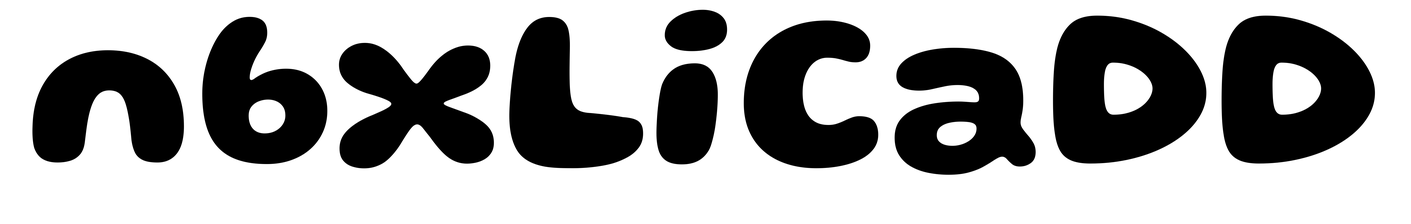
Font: Gluten_Bold